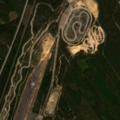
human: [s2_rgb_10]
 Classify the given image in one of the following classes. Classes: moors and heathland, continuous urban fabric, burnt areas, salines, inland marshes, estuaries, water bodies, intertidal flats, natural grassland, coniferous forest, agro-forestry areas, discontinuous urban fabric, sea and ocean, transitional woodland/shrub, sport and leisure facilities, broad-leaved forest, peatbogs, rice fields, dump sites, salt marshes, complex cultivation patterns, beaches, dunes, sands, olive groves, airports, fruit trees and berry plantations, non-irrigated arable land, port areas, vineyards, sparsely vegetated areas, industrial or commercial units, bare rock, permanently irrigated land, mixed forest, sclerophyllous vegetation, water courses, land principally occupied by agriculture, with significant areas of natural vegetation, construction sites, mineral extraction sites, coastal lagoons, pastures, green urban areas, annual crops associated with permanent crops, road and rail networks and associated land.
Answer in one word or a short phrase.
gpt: airports, mineral extraction sites, coniferous forest, mixed forest